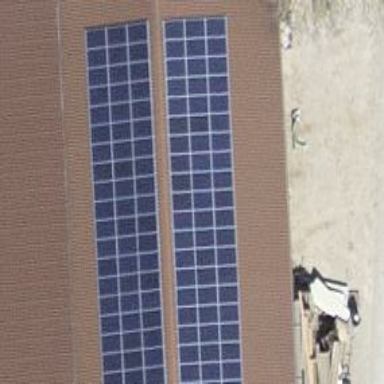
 consisting of solar photovoltaic panels."